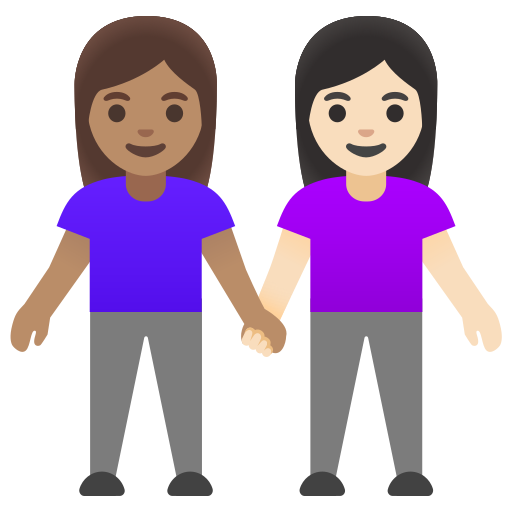
Emoji: 👩🏽‍🤝‍👩🏻